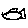
Label: fish